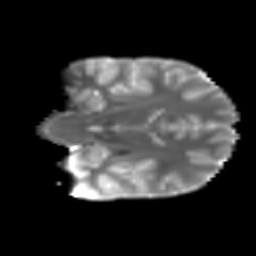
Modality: T2w
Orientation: coronal
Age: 13
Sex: male
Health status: ill
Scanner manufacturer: ge
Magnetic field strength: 3 T
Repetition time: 6.752 s
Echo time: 0.079 s